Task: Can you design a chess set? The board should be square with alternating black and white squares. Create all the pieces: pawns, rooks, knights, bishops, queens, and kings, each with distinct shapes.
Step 3006:
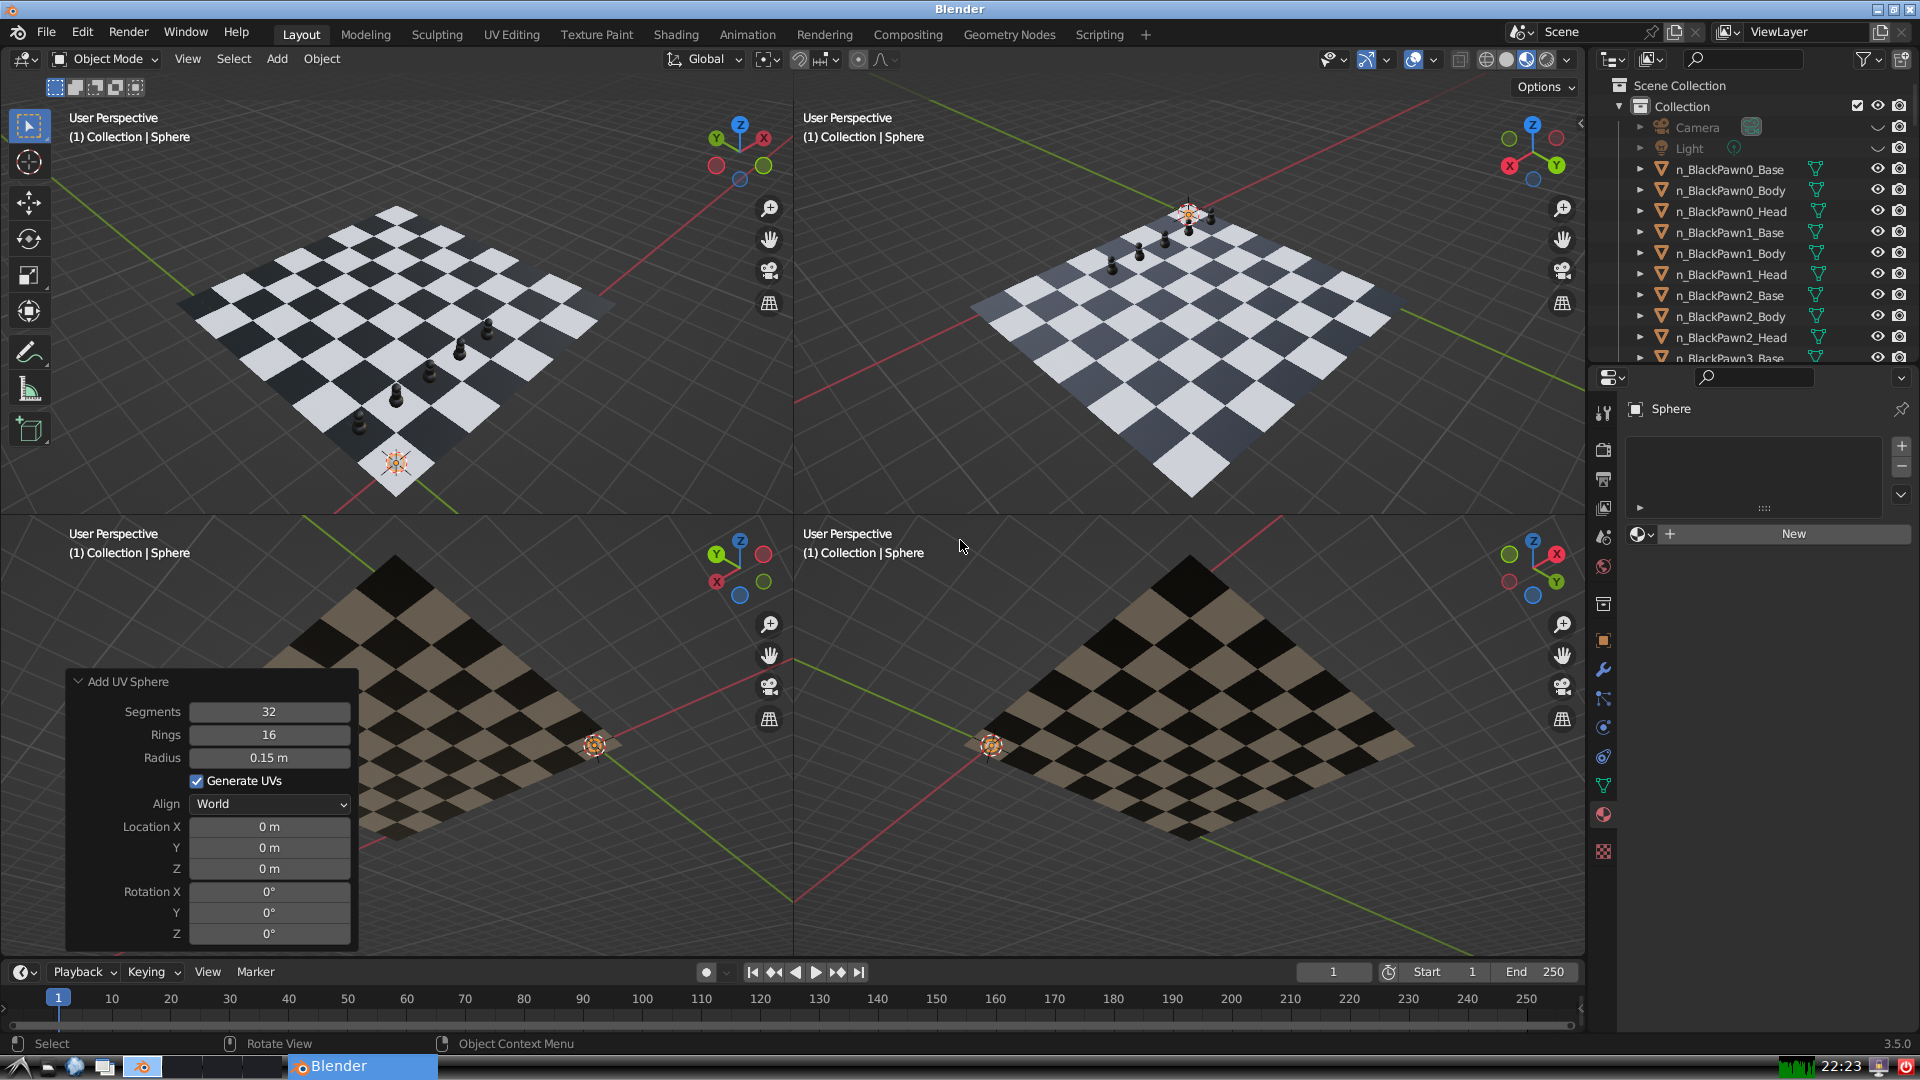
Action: {"key_press": ['Ctrl, Home']}